Question: I have an issue - I need to customize the uitextfield like this:

Is it possible to do it???? And if yes, so how???
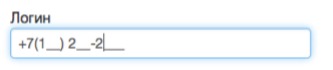
Answer: Yes something like that would be possible. If you are using IB for instance you can set the style of a 'UITextField' as follows:

By setting the text field's 'Borders Style' property you can even do something as simple as placing a 'UIImageView' behind this text field so achieve the desired effect.